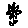
Label: flower